RGB frame:
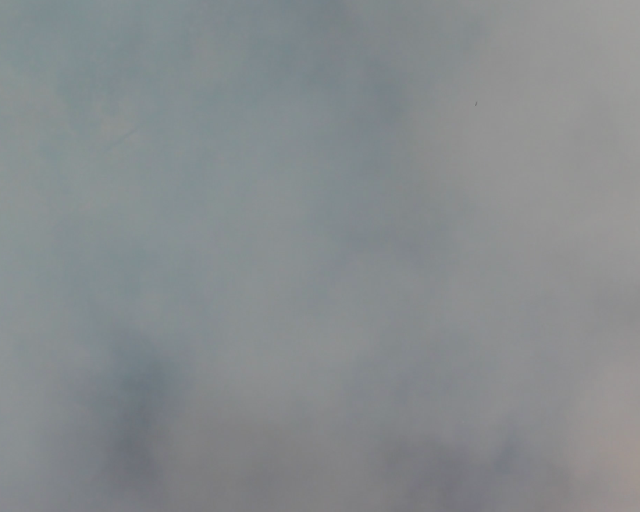
Thermal frame:
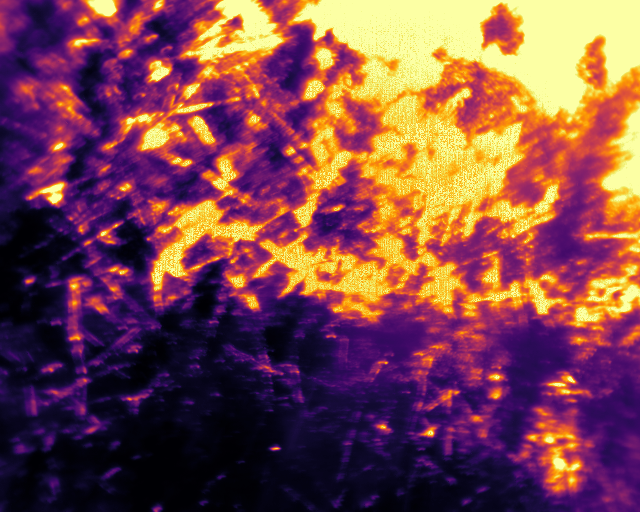
Captured: 2026-02-27 02:39:40
Pixels at or above 80 °C: 189792 (fraction of frame: 0.5792)